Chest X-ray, AP view. Patient: 55 years old, sex M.
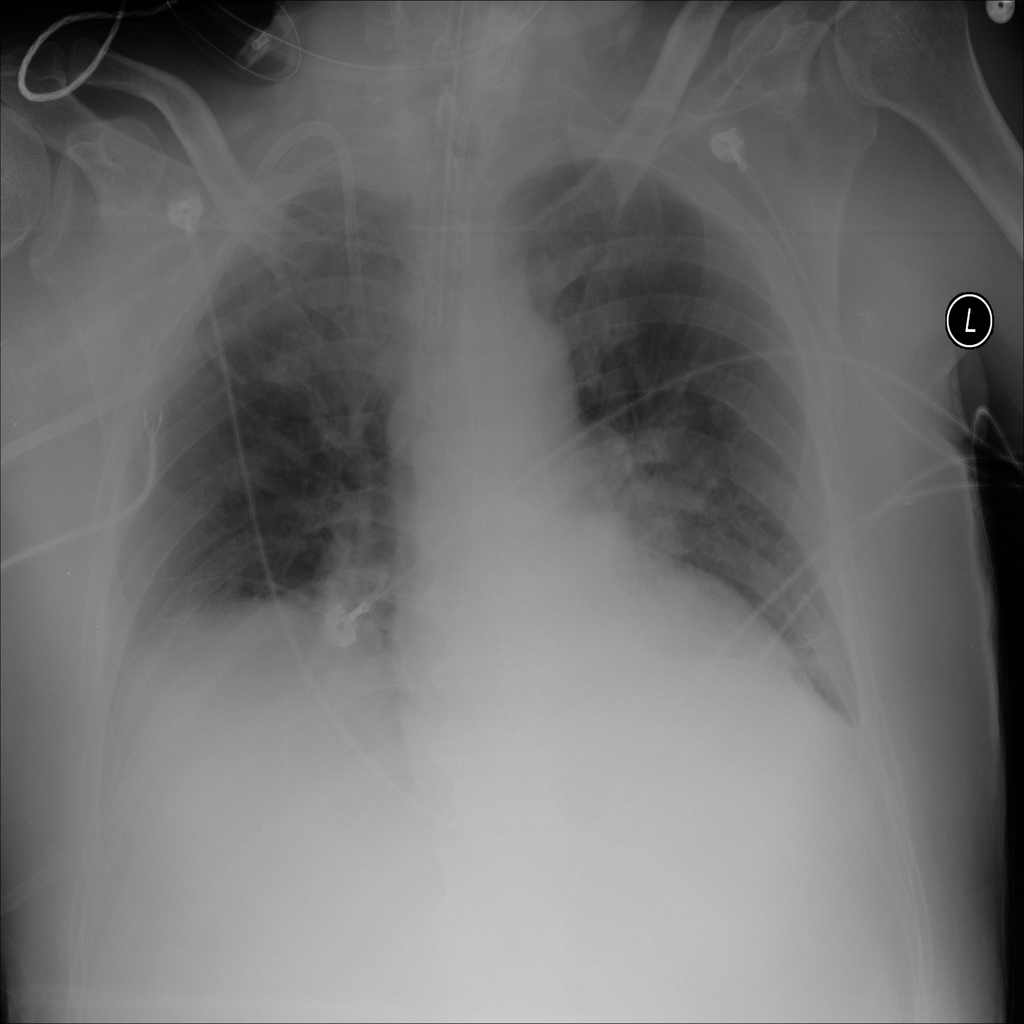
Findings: No Finding